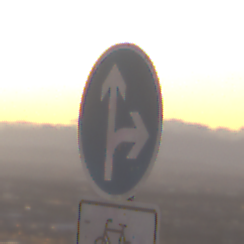
Verkehrszeichen: VorgeschriebeneFahrtrichtungGeradeausOderRechts
Zusatzzeichen unten: EinspurigeFahrzeugeFrei1
Umgebung: Outdoor, RoadRail
Tageszeit: Dawn
Wetter: Clear
Licht: Natural
Jahreszeit: NotSpecified
Kontrast: LowContrast